Field crop: maize
Growth stage: 2
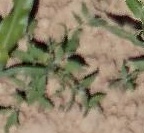
Species: atriplex